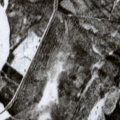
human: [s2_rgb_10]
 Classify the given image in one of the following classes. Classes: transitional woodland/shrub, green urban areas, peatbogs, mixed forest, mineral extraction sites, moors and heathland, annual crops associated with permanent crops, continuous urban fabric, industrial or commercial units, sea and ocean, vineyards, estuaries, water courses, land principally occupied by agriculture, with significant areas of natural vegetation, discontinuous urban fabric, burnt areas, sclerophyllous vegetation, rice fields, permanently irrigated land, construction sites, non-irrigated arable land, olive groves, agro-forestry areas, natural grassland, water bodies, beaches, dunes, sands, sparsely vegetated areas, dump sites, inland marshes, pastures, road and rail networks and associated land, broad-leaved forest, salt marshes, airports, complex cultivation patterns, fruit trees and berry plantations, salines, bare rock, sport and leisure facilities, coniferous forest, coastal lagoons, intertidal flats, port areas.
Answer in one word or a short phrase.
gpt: coniferous forest, mixed forest, transitional woodland/shrub, water courses